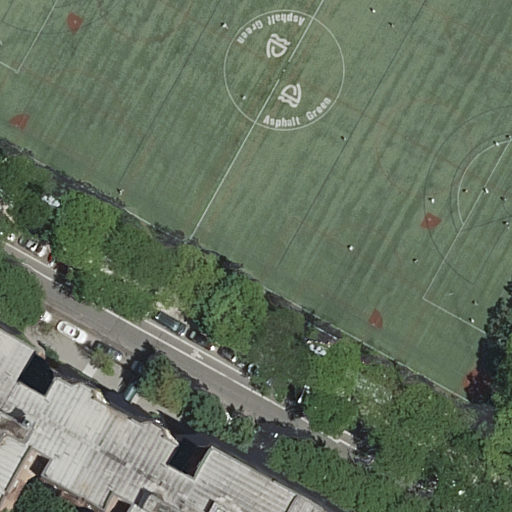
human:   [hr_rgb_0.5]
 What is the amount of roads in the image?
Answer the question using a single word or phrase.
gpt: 1

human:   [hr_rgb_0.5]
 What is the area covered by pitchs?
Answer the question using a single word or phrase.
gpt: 5927m2

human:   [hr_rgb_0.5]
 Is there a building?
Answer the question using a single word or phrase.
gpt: yes

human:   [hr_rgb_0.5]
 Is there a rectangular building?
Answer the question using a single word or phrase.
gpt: yes

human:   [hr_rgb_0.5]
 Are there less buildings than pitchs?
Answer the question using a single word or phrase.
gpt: no

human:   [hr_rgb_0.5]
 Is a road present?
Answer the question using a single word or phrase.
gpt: yes

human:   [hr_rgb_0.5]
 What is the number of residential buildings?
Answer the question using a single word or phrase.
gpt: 2

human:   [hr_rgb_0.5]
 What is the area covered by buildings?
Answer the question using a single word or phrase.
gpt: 910m2

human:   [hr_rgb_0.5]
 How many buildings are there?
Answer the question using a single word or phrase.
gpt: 2

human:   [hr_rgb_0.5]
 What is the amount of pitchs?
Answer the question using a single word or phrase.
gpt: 1

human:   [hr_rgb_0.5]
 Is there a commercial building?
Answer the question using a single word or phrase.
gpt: no

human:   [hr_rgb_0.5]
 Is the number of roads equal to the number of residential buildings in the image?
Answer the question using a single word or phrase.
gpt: no

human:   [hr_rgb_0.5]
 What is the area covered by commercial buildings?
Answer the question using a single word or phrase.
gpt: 0m2

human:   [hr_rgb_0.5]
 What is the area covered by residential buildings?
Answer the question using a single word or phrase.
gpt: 910m2

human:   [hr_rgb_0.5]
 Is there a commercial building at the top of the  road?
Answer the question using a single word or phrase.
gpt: no

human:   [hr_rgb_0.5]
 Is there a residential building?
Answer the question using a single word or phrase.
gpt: yes

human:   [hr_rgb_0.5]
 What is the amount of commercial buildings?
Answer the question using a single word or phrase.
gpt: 0

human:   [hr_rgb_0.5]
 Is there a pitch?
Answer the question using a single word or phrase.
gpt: yes

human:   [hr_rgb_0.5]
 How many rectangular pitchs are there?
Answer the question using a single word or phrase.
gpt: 1

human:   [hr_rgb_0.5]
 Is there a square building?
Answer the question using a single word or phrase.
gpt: no

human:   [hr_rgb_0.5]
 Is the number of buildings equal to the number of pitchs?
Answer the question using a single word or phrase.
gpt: no

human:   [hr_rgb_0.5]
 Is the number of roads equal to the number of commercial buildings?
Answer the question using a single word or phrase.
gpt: no

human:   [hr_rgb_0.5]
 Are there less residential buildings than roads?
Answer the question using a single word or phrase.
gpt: no

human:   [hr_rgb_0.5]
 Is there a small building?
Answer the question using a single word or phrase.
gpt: yes

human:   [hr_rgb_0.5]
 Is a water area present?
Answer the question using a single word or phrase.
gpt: no

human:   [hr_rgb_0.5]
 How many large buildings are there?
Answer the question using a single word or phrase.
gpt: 1

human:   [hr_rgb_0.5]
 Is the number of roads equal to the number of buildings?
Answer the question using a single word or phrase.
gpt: no

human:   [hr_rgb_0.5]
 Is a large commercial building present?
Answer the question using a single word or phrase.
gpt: no

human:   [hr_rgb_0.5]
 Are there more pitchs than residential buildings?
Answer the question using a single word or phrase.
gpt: no

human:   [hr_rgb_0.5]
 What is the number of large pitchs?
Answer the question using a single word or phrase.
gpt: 1

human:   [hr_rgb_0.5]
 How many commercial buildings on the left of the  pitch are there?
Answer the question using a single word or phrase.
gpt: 0

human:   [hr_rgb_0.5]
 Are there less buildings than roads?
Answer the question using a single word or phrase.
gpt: no

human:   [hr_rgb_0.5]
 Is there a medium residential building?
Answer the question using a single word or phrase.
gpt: no

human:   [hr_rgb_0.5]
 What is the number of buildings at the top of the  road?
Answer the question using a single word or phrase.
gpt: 0

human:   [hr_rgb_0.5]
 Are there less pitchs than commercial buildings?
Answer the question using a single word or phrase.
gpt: no

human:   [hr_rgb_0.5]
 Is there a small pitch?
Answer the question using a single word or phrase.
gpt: no

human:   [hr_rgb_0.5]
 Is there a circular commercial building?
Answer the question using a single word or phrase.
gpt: no

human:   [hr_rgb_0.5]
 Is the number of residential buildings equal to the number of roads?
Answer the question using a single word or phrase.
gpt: no

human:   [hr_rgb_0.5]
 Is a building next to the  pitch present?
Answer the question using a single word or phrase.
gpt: yes

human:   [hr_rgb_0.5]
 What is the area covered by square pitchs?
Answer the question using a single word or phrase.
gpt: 0m2

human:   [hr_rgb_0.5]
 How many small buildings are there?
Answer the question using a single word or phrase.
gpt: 1

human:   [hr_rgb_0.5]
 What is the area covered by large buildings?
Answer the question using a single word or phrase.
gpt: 897m2

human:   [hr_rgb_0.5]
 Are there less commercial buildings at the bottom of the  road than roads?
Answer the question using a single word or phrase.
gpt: yes

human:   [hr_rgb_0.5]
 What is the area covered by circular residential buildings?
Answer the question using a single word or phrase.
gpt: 0m2

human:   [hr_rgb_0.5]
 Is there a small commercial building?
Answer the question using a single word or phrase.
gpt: no

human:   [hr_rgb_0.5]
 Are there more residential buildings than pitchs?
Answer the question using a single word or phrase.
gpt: yes

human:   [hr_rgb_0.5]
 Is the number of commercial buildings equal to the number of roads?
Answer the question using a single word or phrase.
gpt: no

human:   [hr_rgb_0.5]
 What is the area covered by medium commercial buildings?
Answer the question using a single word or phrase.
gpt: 0m2

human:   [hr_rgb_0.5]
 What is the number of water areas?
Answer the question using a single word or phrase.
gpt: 0

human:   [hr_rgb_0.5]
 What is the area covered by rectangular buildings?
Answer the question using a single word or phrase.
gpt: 13m2

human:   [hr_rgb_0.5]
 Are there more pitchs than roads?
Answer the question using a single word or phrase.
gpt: no

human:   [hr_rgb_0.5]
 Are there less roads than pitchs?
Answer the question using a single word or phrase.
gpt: no

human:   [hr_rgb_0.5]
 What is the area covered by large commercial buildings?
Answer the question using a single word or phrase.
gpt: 0m2

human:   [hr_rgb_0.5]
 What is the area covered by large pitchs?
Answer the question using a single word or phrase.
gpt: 5927m2

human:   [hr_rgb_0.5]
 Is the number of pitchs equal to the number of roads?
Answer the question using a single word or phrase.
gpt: yes

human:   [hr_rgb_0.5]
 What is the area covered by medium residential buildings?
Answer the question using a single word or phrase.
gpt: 0m2

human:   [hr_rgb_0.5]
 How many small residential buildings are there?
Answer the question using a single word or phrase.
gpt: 1

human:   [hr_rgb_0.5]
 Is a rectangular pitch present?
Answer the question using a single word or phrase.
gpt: yes

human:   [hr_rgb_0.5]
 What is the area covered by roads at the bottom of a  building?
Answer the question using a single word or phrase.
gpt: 0m2

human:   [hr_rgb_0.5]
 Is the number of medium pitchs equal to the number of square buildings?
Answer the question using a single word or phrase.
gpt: yes

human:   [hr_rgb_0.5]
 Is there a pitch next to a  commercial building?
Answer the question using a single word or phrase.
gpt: no

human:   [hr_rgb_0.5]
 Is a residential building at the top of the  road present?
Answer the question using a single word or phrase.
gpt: no

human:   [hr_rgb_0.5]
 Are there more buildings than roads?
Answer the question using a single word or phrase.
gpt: yes

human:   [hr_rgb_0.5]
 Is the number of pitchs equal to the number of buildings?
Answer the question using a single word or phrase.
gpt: no